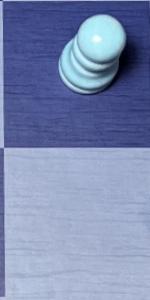
Label: Empty